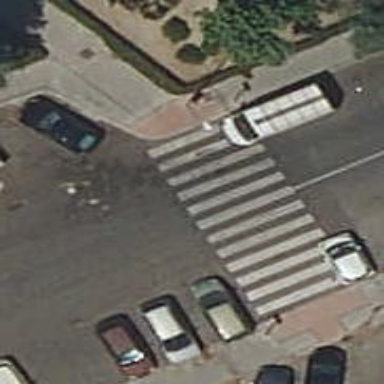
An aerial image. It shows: Uncontrolled footway crossing with markings.